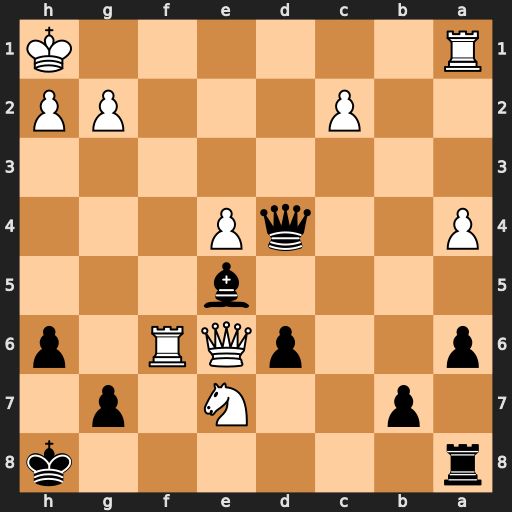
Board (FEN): r6k/1p2N1p1/p2pQR1p/4b3/P2qP3/8/2P3PP/R6K
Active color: b
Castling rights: -
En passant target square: -
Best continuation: Qxa1+ Rf1 Qxf1#